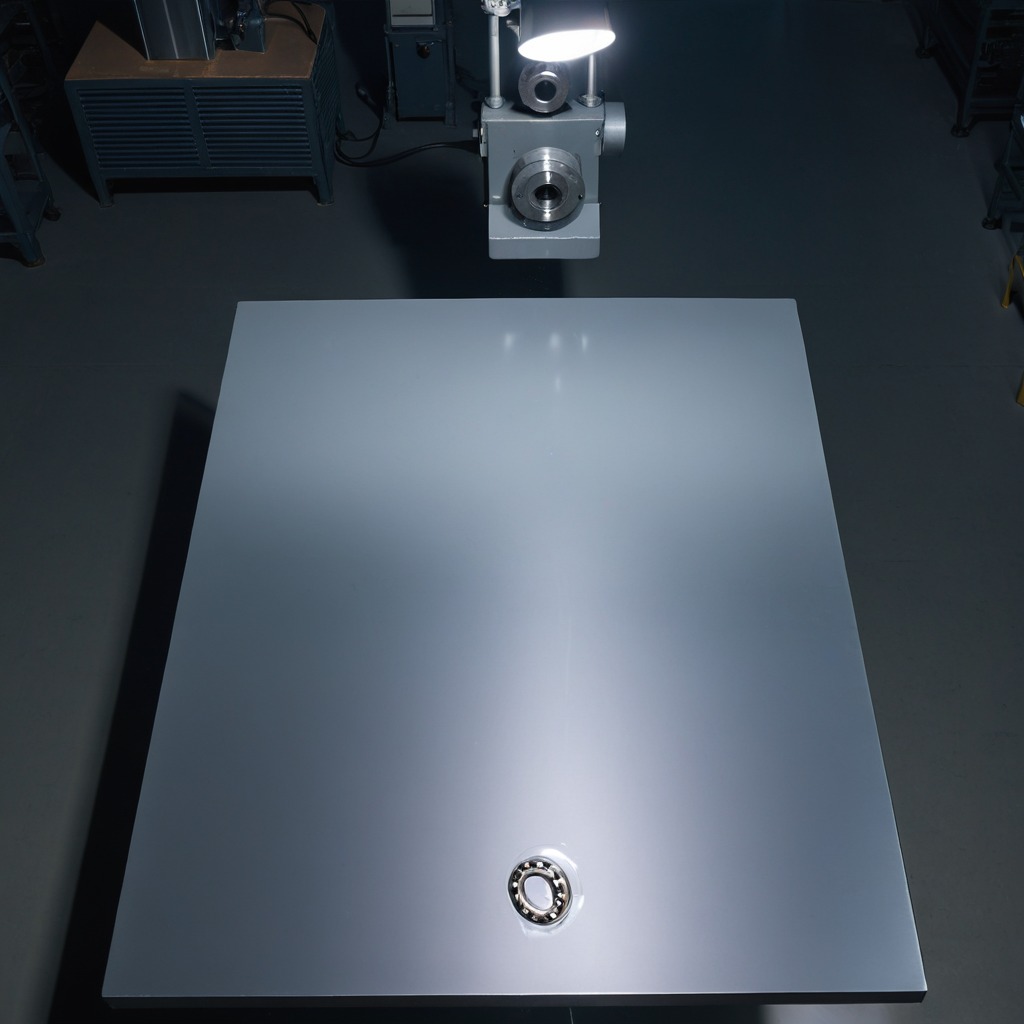
A metal ball bearing is lying on the tabletop.